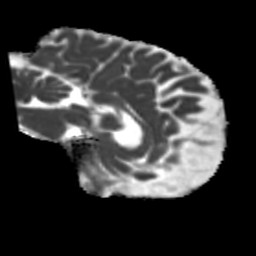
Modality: MD
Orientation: sagittal
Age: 51
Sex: male
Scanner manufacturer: siemens
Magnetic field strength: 3 T
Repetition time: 5.25 s
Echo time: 0.08 s